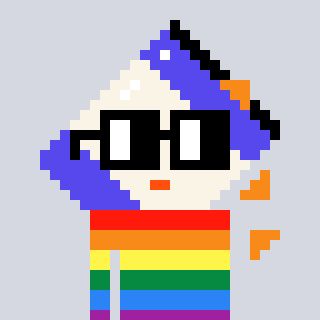
a pixel art character with square black glasses, a chips-shaped head and a grayscale-colored body on a cool background